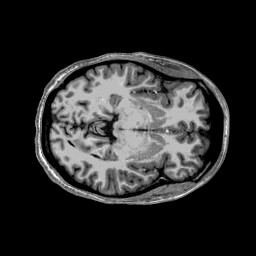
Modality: T1w
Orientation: coronal